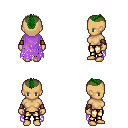
a pixel art fantasy rpg character, female body template, human, tanned skin, maroon tattered cape, gold greaves, green short mohawk hairstyle, cloth bracers, four views (front, back, left, right), 2x2 character sprite sheet, small pixel art, hard edges, no anti-aliasing